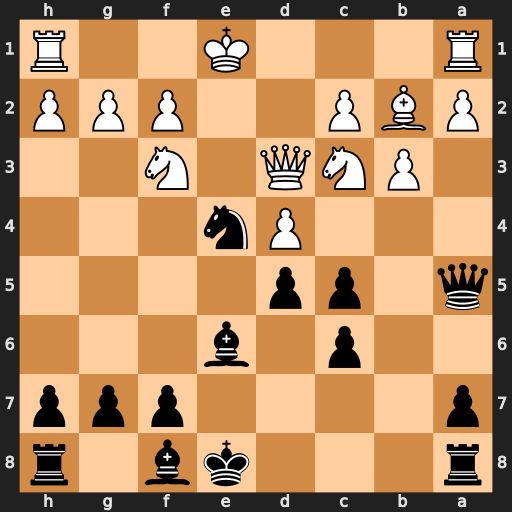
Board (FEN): r3kb1r/p4ppp/2p1b3/q1pp4/3Pn3/1PNQ1N2/PBP2PPP/R3K2R
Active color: b
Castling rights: KQkq
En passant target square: -
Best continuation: c4 bxc4 Bb4 O-O Bxc3